九年级 · 组合几何学
如图, 在 $\triangle A B C$ 中, 点 $D 、 E$ 分别在边 $A B 、 A C$ 上, $A D=2, B D=3$, 能判断 $D E / / B C$ 的是 ( )

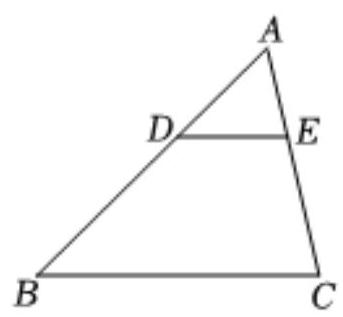
A. $\frac{D E}{B C}=\frac{2}{3}$

B. $\frac{D E}{B C}=\frac{2}{5}$

C. $\frac{A E}{A C}=\frac{2}{3}$

D. $\frac{A E}{A C}=\frac{2}{5}$

答案: D
解析: 解：只有选项 $D$ 正确,

理由是: $\because A D=2, B D=3, \frac{A E}{A C}=\frac{2}{5}$,

$\therefore \frac{A D}{A B}=\frac{A E}{A C}=\frac{2}{5}$,

$\because \angle A=\angle A$,

$\therefore \triangle A D E \backsim \triangle A B C$,

$\therefore \angle A D E=\angle B$,

$\therefore D E / / B C$,

根据选项 $A 、 B 、 C$ 的条件都不能推出 $D E / / B C$.

故选: D.
先求出比例式, 再根据相似三角形的判定得出 $\triangle A D E \sim \triangle A B C$, 根据相似推出 $\angle A D E=\angle B$, 根据平行线的判定得出即可.

本题考查了平行线分线段成比例定理, 相似三角形的性质和判定的应用, 能灵活运用定理进行推理是解此题的关键.